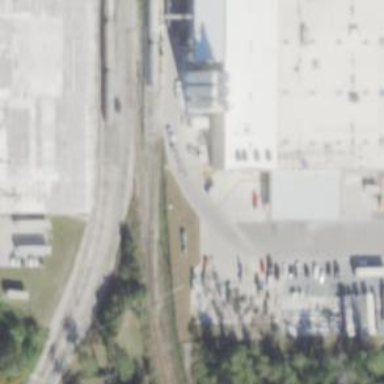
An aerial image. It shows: Rail spur service.